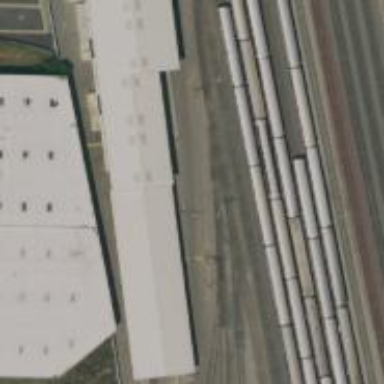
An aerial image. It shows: Yard meant for services.